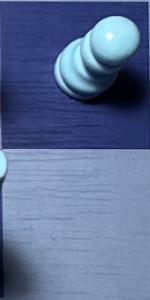
Label: Empty